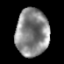
Tissue: prostate
Cell type: Myeloid cells
Senescence score: 0.3431
Nuclear area (px): 1538
Mean DAPI intensity: 136.282